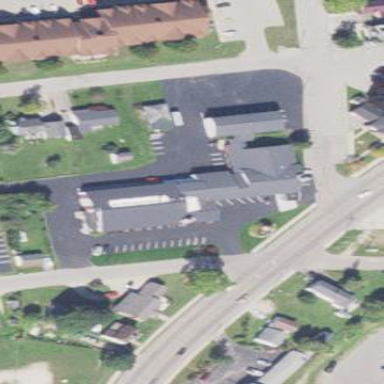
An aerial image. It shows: Motel that caters to tourists.